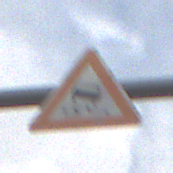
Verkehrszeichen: SchleuderOderRutschgefahr
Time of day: MorningAfternoon
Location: Outdoor (Nature)
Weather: Overcast
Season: NotSpecified
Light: Natural